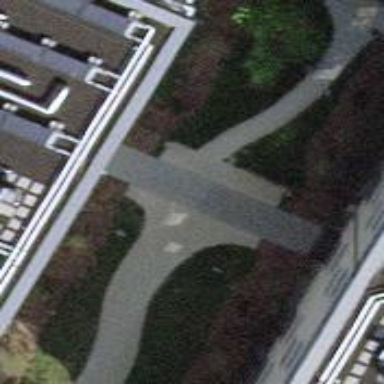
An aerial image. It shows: Footway with fine gravel surface.